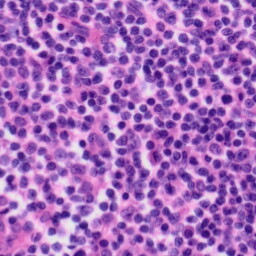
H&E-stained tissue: Tonsil